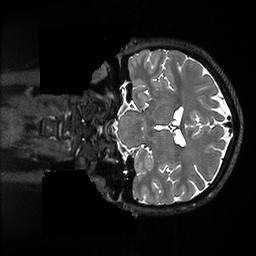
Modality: T2w
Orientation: coronal
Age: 42
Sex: female
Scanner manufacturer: ge
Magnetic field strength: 3 T
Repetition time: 3.202 s
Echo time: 0.0669 s